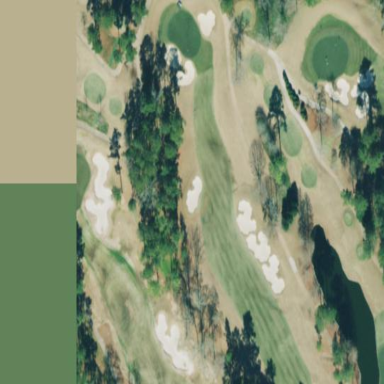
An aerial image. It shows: Rough area in golf course.